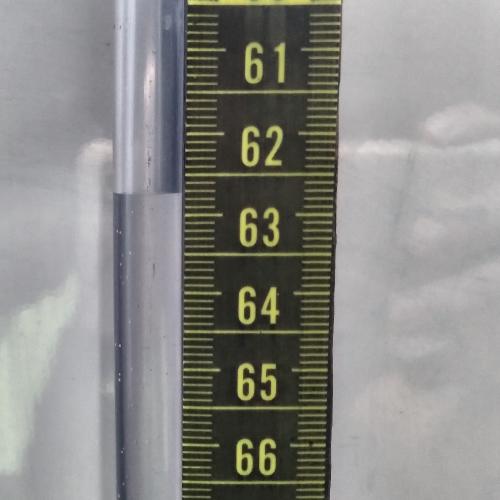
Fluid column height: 62.7 cm